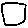
Label: square